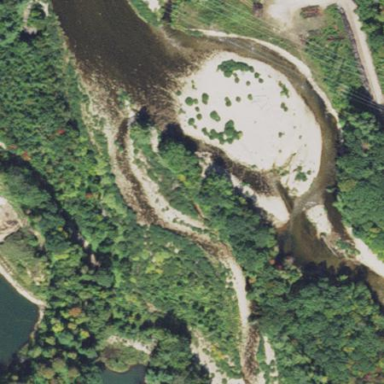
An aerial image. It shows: Scene featuring rapids in waterway.